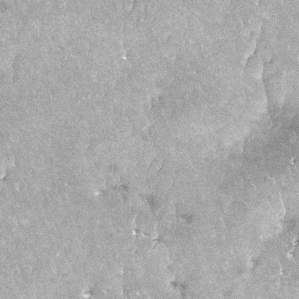
Label: frost